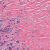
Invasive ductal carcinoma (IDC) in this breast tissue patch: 1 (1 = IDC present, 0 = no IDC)